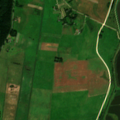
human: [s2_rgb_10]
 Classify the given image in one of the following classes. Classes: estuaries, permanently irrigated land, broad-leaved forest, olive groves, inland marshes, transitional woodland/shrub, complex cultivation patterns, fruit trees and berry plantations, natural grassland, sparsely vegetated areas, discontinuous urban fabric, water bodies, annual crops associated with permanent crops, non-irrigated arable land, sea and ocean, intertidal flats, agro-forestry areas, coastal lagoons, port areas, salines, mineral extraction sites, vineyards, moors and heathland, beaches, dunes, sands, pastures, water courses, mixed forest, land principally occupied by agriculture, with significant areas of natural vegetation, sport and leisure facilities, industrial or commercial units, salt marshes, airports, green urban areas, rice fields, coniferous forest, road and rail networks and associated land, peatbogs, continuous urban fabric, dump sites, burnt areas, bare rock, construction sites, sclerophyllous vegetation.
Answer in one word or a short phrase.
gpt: non-irrigated arable land, pastures, complex cultivation patterns, broad-leaved forest, water bodies